Field crop: tomato
Growth stage: 1
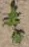
Species: solanum